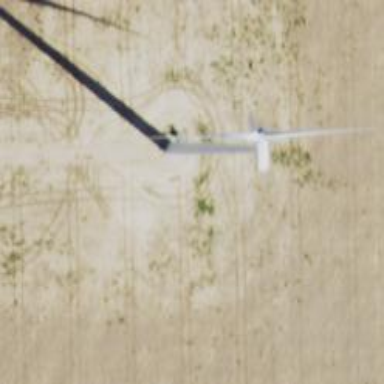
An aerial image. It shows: Wind generator powered by wind. The generator type is horizontal axis and it uses wind turbines.